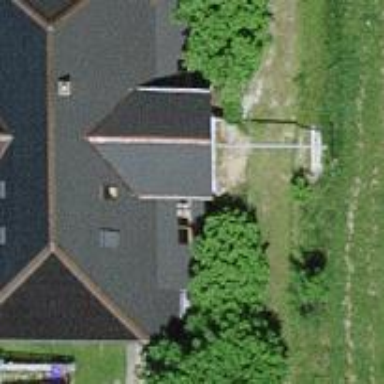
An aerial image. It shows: Farm building.